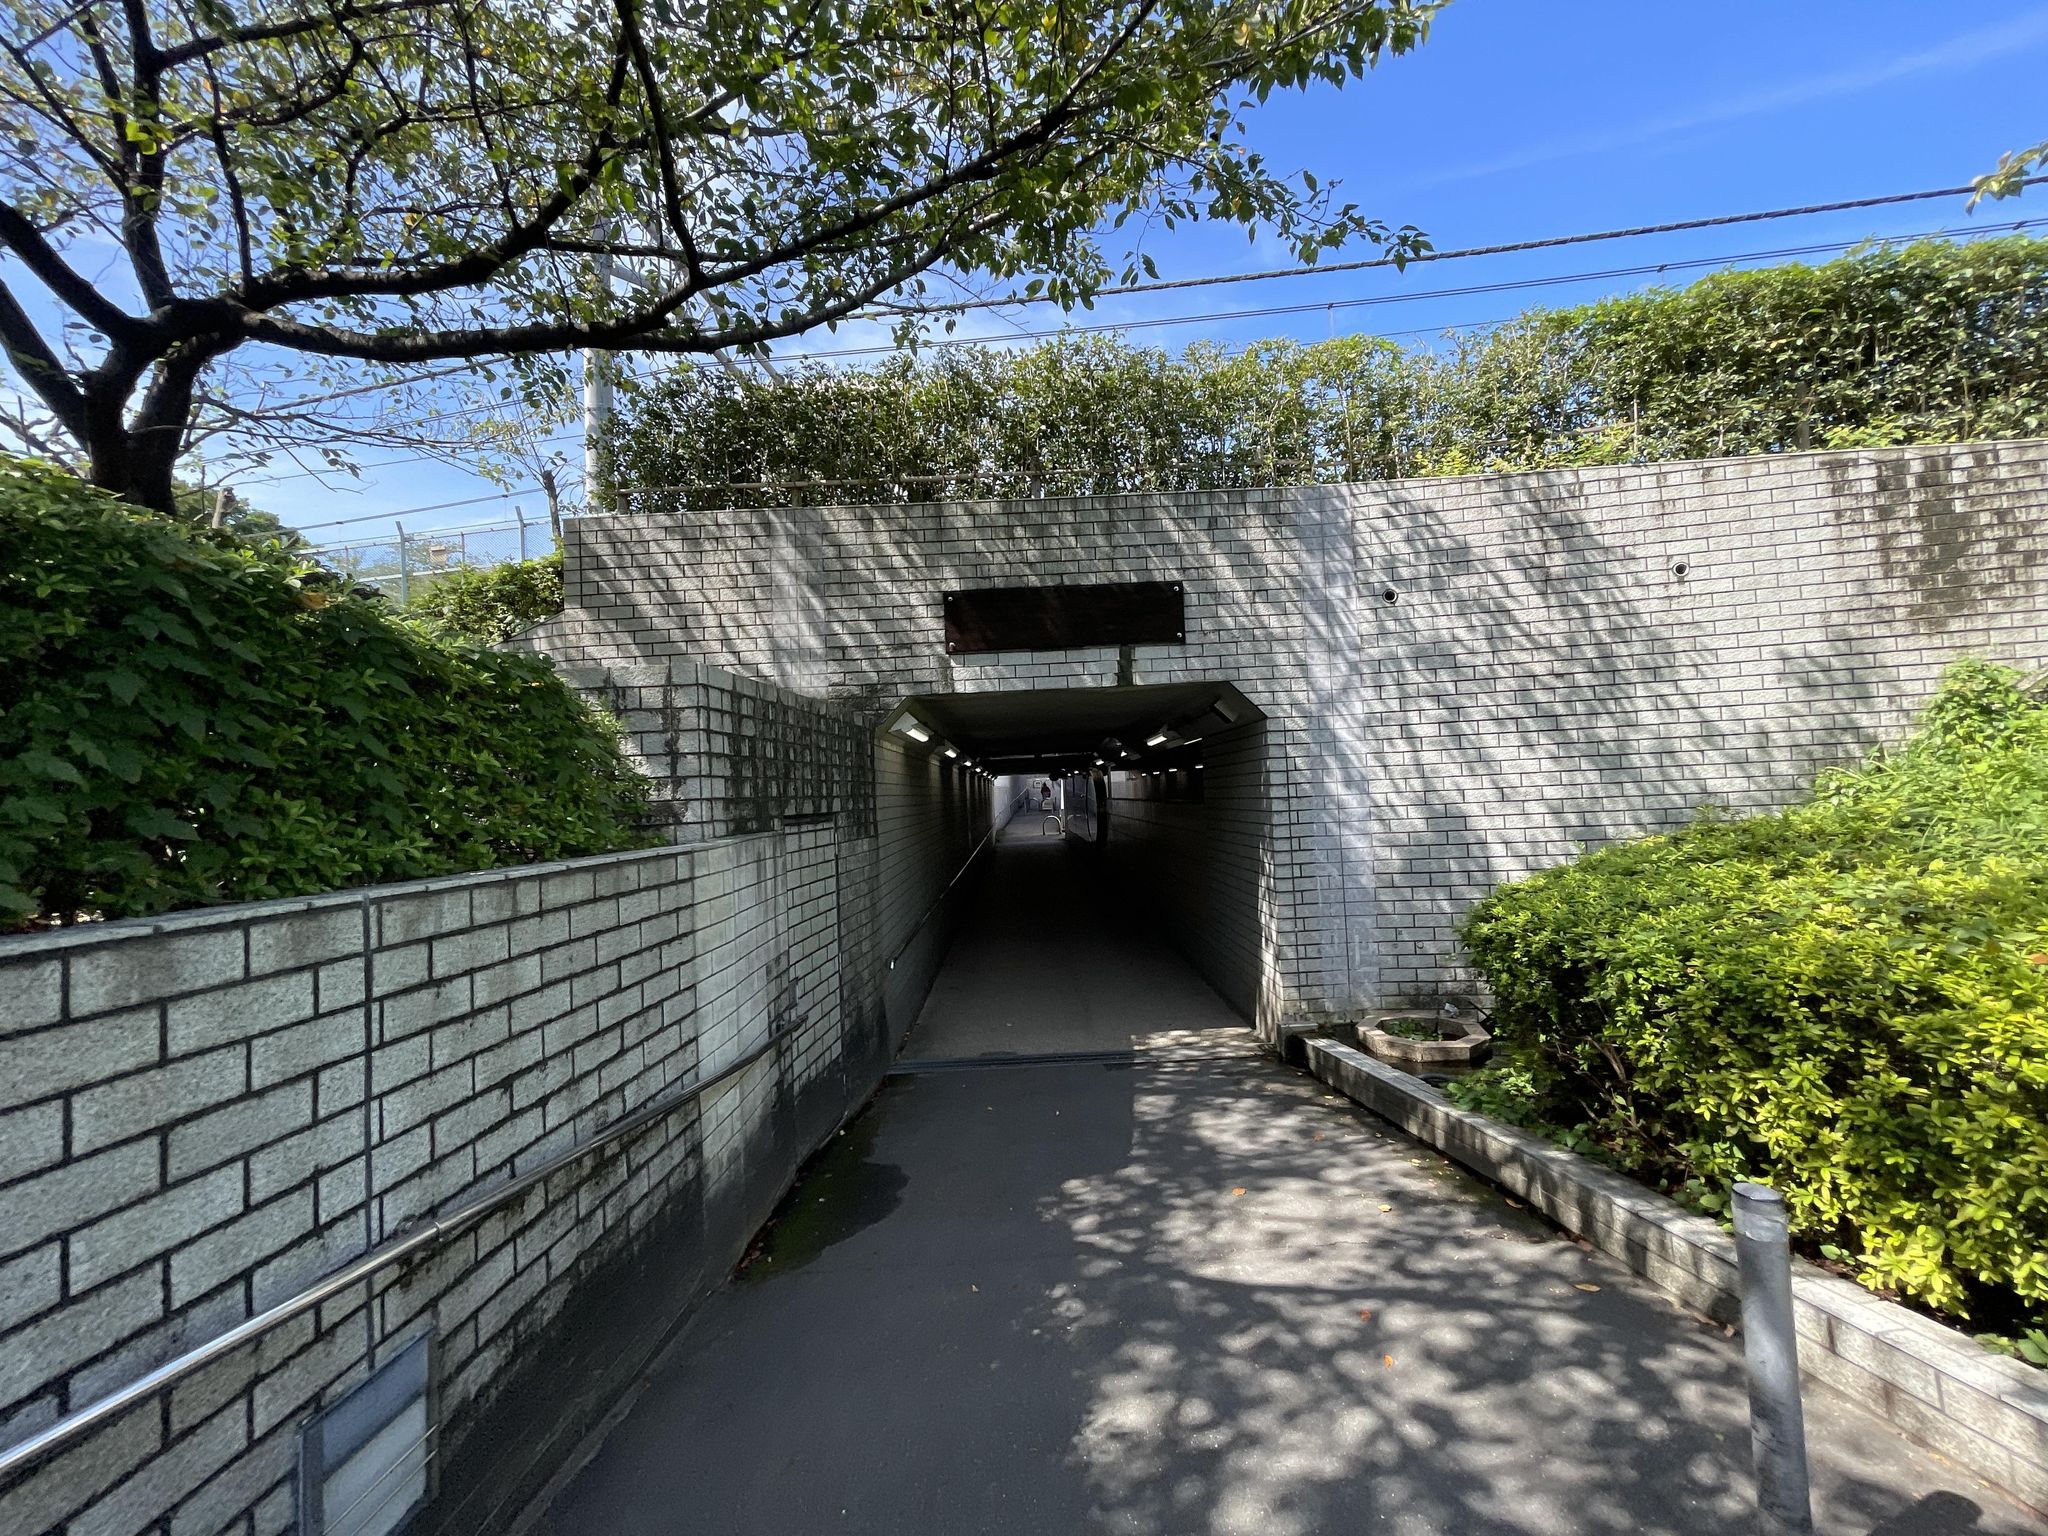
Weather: clear
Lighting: day
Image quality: good
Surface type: walking surface
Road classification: pedestrian, path
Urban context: urban centre
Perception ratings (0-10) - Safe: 0.6, Lively: 2.37, Beautiful: 8.04, Boring: 3.4, Depressing: 4.88, Wealthy: 3.72